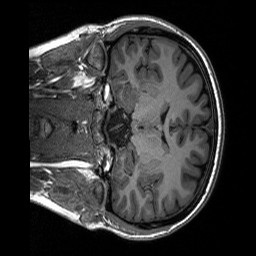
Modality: T1w
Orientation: coronal
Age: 24
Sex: female
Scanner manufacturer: siemens
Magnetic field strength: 3 T
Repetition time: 2.3 s
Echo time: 0.00197 s